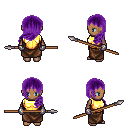
a pixel art fantasy rpg character, female body template, human, dark skin, gold chest armor, robe skirt, purple left-swept hairstyle, metal gloves, spear, four views (front, back, left, right), 2x2 character sprite sheet, small pixel art, hard edges, no anti-aliasing